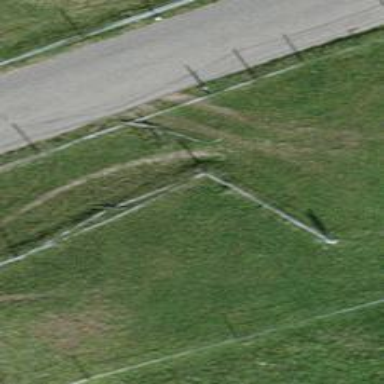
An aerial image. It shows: Gate.